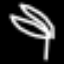
Label: leaf